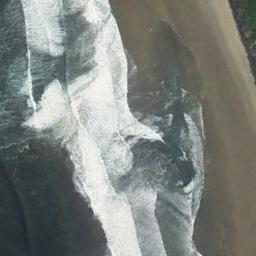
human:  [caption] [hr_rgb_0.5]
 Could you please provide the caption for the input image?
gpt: There are huge waves at the beach .

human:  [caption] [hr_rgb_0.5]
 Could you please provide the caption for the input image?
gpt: There are white waves near the beach .

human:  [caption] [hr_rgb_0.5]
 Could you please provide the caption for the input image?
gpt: Taupe beach, Long white waves and dark water .

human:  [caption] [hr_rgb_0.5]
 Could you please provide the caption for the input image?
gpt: The beach with brown sand and the color of the seawater is dark green .

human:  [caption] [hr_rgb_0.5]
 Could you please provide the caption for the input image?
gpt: The waves are heavy around the beach .